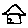
Label: house